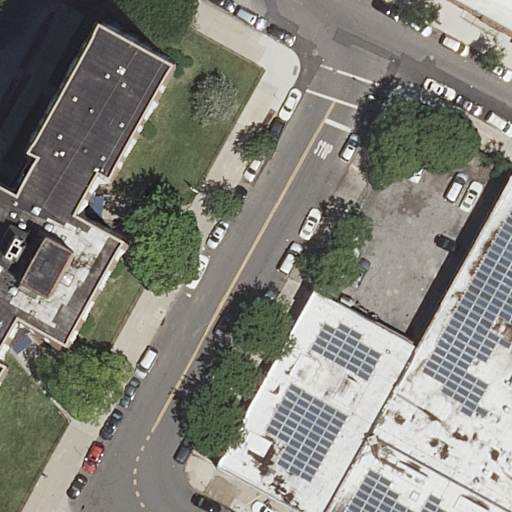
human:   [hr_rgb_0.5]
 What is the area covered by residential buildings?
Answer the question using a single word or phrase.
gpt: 3289m2

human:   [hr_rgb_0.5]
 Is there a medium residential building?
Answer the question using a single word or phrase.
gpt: no

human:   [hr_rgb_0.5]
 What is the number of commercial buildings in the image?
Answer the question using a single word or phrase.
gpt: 0

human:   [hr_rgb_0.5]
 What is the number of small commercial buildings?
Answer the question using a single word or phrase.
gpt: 0

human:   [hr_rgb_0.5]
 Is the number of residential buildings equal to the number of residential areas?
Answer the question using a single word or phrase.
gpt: no

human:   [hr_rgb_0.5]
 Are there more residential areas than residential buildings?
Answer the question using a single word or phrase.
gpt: no

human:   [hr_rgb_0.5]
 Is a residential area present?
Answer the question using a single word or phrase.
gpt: yes

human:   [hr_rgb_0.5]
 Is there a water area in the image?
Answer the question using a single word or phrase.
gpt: no

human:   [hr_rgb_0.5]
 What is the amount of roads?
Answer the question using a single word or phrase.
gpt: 5

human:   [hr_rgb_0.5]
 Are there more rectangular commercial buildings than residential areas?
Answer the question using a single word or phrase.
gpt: no

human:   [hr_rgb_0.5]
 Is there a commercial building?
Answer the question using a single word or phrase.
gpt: no

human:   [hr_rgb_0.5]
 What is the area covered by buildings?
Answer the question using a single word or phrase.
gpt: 3289m2

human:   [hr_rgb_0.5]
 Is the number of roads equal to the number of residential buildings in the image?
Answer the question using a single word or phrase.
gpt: no

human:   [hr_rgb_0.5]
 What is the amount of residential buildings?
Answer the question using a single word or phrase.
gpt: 3

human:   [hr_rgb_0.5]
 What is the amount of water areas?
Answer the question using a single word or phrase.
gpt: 0

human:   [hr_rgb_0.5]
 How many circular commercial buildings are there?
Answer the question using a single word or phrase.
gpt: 0

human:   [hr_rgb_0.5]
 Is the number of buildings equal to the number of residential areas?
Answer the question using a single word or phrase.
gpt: no

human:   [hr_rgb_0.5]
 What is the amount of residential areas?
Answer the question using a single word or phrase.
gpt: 1

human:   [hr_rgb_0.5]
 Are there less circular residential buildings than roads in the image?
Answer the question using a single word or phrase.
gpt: yes

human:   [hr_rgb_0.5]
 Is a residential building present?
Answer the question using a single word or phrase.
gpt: yes

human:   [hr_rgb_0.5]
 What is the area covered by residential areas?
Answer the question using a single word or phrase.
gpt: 3221m2

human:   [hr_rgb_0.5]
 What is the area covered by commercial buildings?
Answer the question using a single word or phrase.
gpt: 0m2

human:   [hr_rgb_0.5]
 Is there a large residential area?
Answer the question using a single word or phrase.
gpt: yes

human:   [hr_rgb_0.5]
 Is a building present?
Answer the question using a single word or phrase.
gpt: yes

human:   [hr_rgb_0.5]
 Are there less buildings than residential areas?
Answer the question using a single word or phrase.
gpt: no

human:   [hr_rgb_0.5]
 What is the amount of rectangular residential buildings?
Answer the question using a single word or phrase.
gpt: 2

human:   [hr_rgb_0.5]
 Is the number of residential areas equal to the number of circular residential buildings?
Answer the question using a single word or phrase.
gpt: no

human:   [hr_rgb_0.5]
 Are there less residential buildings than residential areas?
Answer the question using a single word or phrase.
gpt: no

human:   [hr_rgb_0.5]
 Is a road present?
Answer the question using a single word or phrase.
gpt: yes

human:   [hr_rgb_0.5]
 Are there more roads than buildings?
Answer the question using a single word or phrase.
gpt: yes

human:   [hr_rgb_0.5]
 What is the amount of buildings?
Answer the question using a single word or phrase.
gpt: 3

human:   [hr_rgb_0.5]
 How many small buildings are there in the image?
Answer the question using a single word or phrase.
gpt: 1

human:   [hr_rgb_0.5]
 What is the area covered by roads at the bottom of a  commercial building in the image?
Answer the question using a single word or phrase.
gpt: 0m2

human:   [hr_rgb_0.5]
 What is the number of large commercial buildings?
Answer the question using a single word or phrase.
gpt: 0

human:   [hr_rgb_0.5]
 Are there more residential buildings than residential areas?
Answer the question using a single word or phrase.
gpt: yes

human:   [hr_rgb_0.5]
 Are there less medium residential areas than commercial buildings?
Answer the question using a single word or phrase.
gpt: no

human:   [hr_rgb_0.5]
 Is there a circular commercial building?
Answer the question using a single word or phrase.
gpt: no

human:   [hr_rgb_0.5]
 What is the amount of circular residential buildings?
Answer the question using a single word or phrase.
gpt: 0

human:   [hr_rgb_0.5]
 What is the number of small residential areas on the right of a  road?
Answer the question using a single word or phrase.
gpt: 0

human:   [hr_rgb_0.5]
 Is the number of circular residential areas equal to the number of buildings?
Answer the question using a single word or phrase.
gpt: no

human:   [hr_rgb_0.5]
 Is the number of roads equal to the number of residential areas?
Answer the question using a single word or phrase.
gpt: no

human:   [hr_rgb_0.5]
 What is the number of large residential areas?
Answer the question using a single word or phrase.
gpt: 1

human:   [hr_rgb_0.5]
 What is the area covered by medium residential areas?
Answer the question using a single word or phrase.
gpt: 0m2

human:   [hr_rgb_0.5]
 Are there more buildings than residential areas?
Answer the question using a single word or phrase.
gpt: yes

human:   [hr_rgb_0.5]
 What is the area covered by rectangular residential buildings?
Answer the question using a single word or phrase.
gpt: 2219m2

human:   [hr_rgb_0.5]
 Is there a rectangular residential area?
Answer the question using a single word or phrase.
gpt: yes

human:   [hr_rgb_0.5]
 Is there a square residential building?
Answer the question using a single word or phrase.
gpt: no

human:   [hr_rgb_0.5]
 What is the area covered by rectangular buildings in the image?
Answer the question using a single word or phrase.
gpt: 2219m2

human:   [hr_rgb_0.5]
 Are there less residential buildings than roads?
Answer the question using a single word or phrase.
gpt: yes

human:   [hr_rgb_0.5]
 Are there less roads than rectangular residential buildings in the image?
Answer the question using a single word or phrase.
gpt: no

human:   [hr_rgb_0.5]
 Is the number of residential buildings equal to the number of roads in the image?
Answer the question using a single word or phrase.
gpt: no

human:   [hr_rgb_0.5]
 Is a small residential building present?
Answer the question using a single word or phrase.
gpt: yes

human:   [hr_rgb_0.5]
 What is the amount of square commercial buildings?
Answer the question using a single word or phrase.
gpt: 0

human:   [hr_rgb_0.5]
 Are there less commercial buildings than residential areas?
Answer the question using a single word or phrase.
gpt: yes

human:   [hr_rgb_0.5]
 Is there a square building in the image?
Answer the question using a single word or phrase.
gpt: no

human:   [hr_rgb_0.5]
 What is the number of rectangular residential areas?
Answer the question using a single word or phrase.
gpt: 1

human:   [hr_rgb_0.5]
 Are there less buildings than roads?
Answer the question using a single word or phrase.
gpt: yes

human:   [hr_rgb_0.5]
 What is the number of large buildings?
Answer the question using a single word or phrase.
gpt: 2

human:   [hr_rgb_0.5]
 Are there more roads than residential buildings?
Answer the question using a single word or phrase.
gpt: yes

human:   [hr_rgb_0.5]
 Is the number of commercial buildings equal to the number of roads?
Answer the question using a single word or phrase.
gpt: no

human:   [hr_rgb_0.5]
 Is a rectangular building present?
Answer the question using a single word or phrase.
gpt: yes

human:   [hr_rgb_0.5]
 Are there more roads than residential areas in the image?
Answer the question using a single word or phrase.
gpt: yes

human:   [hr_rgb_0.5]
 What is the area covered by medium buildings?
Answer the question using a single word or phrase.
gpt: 0m2

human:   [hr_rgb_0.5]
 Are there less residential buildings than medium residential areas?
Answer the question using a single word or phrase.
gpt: no